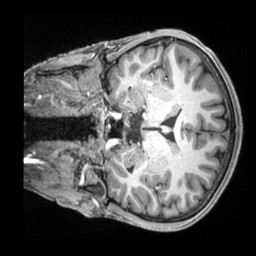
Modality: T1w
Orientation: coronal
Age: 19
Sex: male
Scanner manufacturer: siemens
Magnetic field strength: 3 T
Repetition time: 2.4 s
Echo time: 0.00226 s